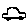
Label: car